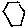
Label: hexagon